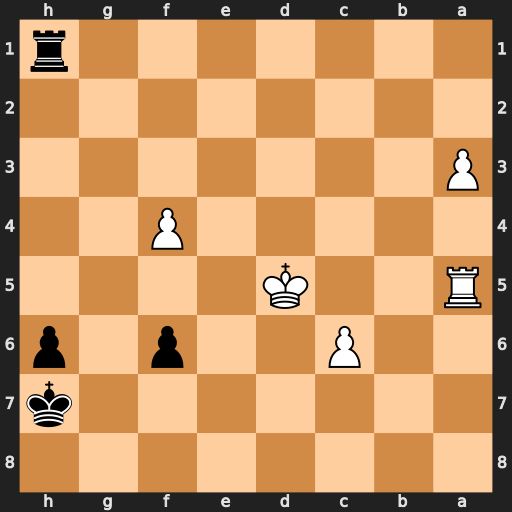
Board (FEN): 8/7k/2P2p1p/R2K4/5P2/P7/8/7r
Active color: b
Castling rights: -
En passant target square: -
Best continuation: Rh5+ Kd6 Rxa5